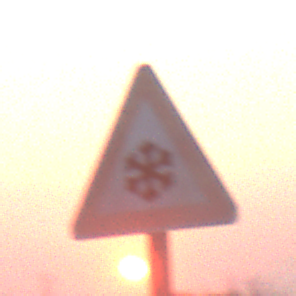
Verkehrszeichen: SchneeOderEisglaette
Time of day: SunriseSunset
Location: Outdoor (Nature)
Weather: Clear
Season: NotSpecified
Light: Natural